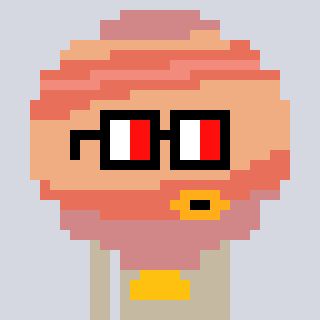
a pixel art character with square glasses with black frames and red eyes, a jupiter-shaped head and a bege-colored body on a cool background